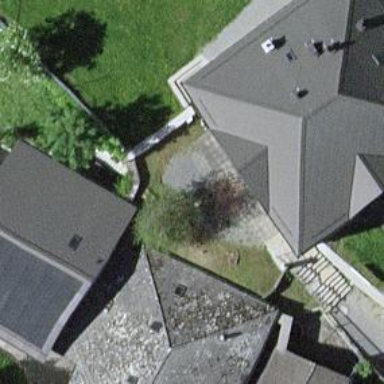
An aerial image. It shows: Retaining wall.